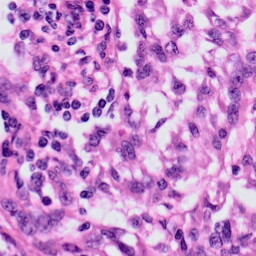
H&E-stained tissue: Skin